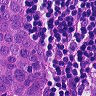
Metastatic tissue present: yes